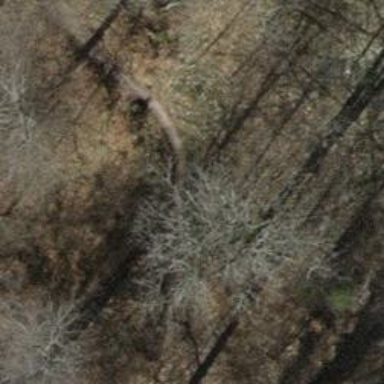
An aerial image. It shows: Path on the ground.